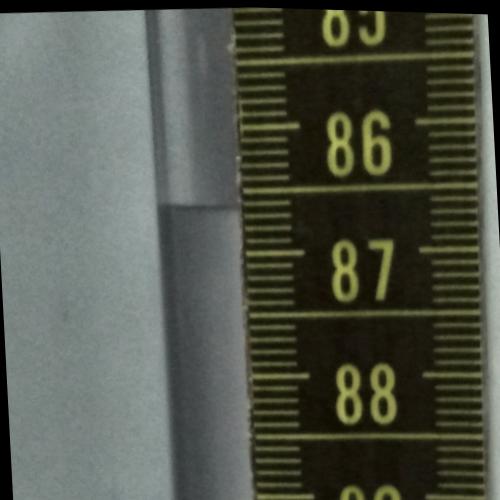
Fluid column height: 86.6 cm